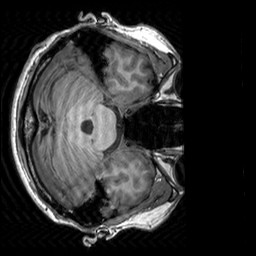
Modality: T1w
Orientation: axial
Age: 29
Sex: male
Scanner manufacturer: siemens
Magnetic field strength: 3 T
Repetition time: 2.3 s
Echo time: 0.00303 s